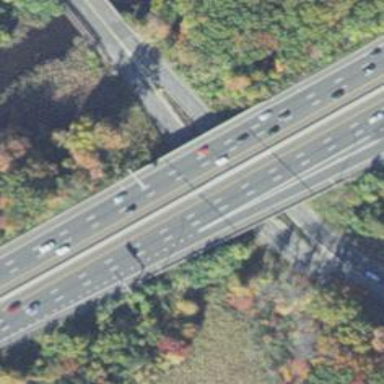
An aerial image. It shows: Motorway link.